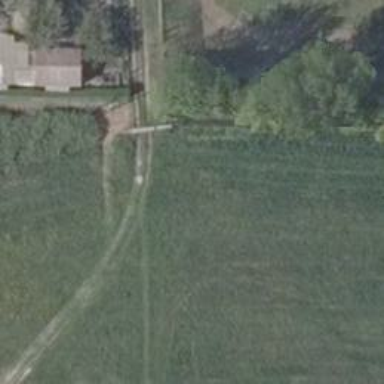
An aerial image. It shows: Path covered with grass.